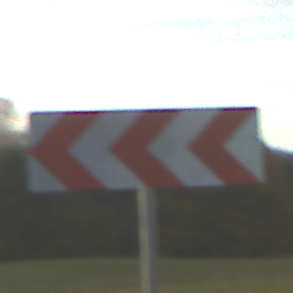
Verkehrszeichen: RichtungstafelnInKurvenGrossRechts
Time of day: SunriseSunset
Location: Outdoor (Nature)
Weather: PartlyCloudy
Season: NotSpecified
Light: Natural